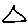
Label: triangle